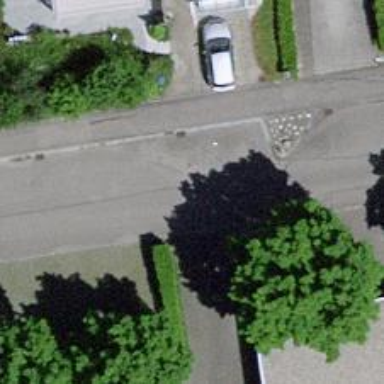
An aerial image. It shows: Residential road.